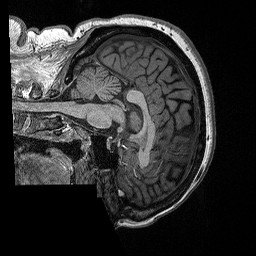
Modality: T1w
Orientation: sagittal
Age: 42
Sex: female
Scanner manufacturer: siemens
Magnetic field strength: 3 T
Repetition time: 2.3 s
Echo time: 0.00298 s